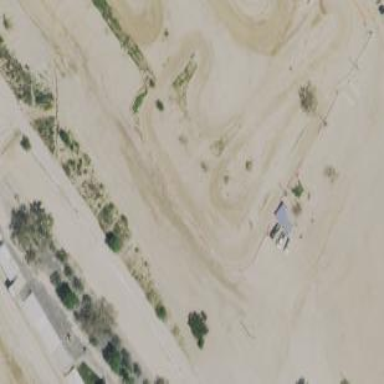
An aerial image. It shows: Dirt raceway for motor sports.